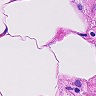
Metastatic tissue present: no